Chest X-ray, AP view. Patient: 42 years old, sex F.
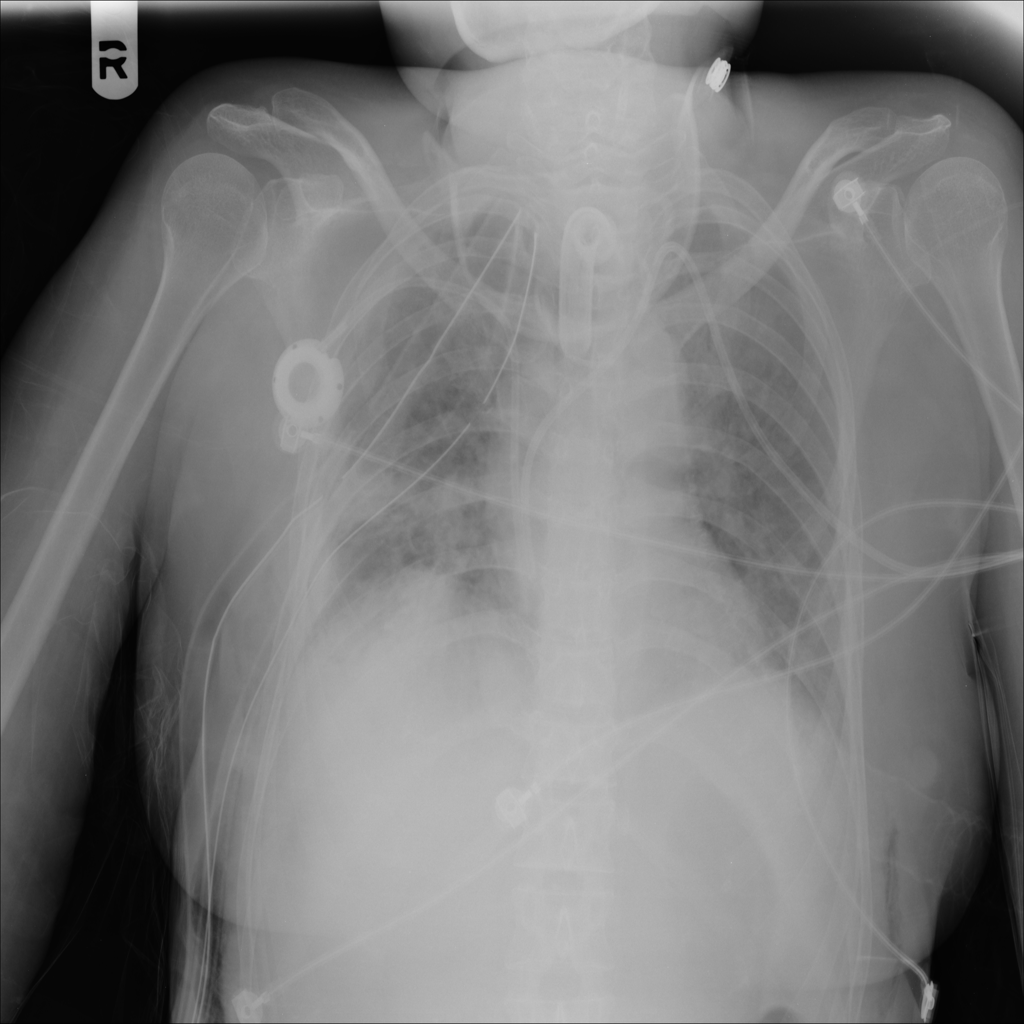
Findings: Atelectasis, Infiltration